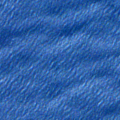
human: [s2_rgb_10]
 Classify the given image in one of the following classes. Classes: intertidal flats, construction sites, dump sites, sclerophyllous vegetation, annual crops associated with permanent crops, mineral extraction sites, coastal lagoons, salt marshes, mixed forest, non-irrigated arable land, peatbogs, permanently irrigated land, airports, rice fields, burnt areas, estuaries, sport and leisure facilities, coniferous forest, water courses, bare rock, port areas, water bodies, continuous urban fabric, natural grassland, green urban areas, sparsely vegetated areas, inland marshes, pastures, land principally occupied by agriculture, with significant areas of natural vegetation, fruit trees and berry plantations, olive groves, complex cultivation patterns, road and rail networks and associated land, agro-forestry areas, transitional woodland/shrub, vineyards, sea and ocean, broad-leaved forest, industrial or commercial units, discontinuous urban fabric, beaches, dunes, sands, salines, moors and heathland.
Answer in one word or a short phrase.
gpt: sea and ocean